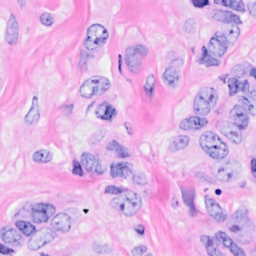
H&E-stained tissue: Breast